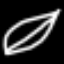
Label: leaf